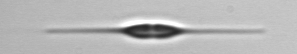
Label: Cylindrotheca